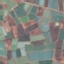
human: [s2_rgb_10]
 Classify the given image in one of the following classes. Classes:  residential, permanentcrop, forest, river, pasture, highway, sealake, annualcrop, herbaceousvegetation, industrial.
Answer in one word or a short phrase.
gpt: PermanentCrop